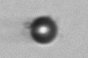
Label: bead